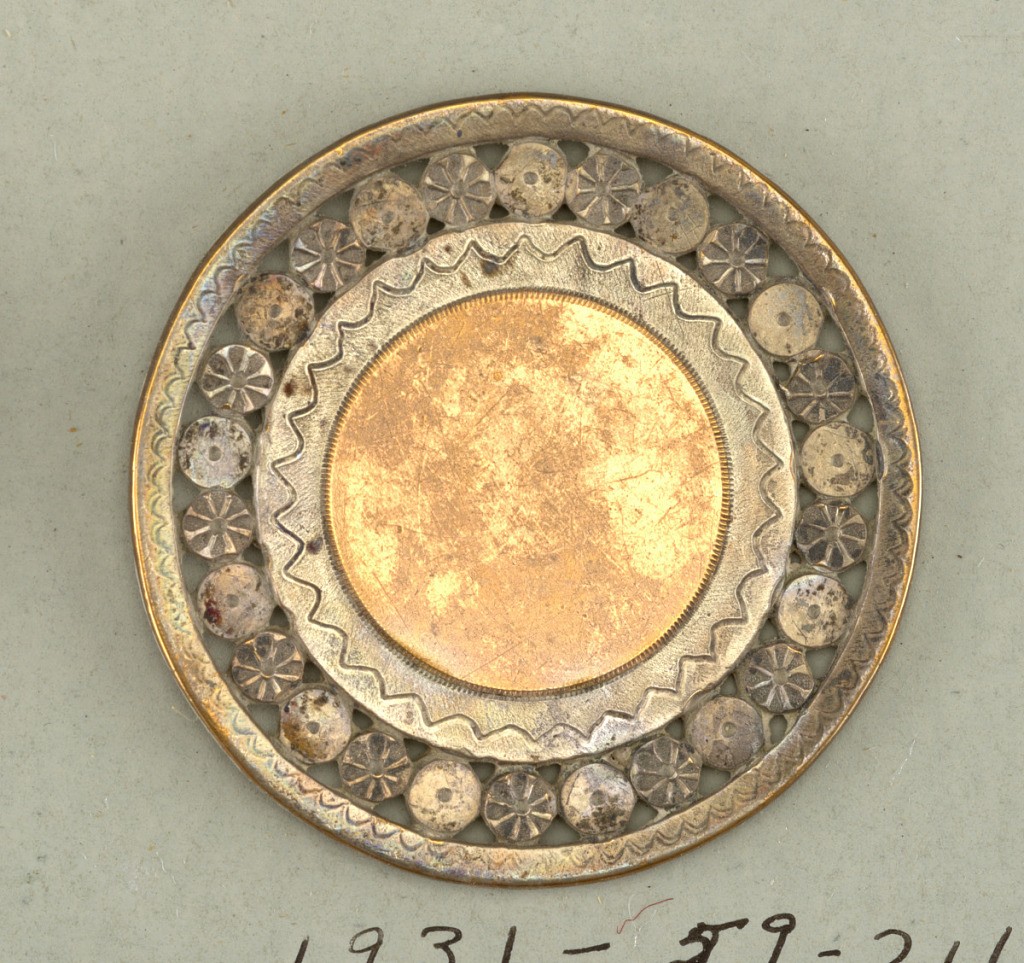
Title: Button
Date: late 18th century
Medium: Copper, nickel plating
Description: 1931-59-216-a: A) Copper center with pierced and engraved nickel ...